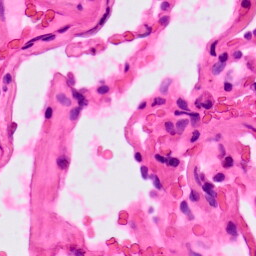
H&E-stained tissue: Lung